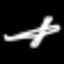
Label: airplane